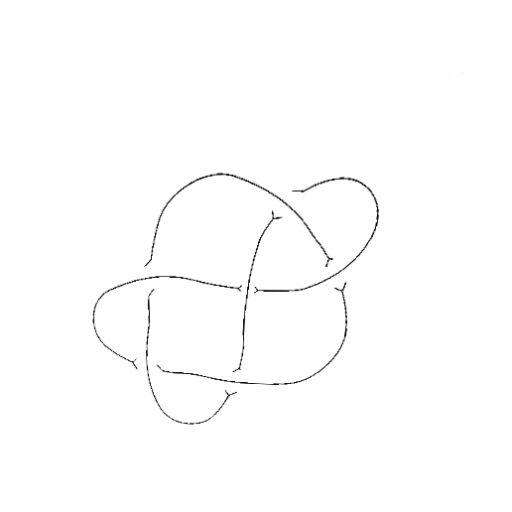
Crossing number: 6